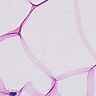
Metastatic tissue present: no